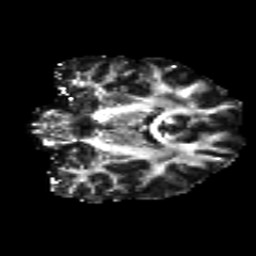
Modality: FA
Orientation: coronal
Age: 33
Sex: female
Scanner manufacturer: siemens
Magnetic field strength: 3 T
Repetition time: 8.8 s
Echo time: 0.085 s